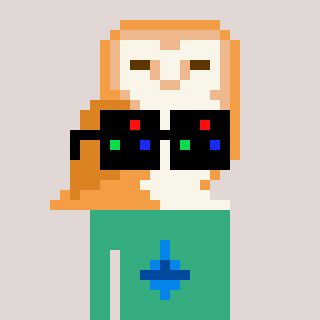
a pixel art character with square black sunglasses, a owl-shaped head and a teal-colored body on a warm background